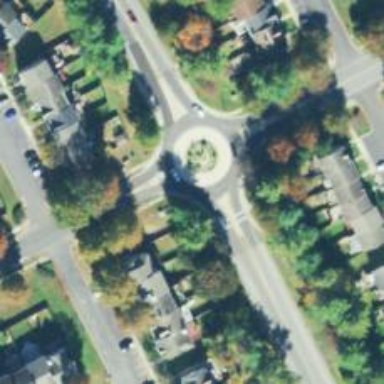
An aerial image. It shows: Roundabout at tertiary road junction.